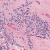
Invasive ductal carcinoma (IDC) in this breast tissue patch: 1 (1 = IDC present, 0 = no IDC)